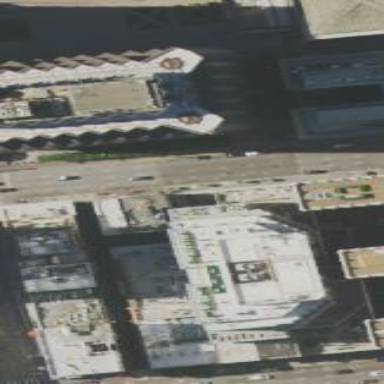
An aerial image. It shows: Building.